Question: I took a look at following SO question, but had no luck. I don't know, maybe I didn't understand the answers.
1) <URL>
2) <URL>
'''
class SettingsForm(forms.ModelForm):
company_logo = forms.ImageField(label=_('Company Logo'),required=False, error_messages = {'invalid':_("Image files only")})
class Meta:
model = Settings
fields = ("company_logo")
....
'''
'''
class Settings(models.Model):
strg=CustomFileSystemStorage(strict_name='images/company_logo.png',save_format='PNG')
company_logo=models.ImageField(upload_to='images',blank=True,null=True,storage=strg)
.....
'''

I see from the first link, that the 'models.ImageField' inherits the 'FileInput' and adds the extra stuff, but I do not understand how to overcome this?
Thanks in advance.
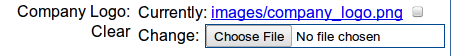
Answer: The solution is:
'''
class SettingsForm(forms.ModelForm):
company_logo = forms.ImageField(label=_('Company Logo'),required=False, error_messages = {'invalid':_("Image files only")}, widget=forms.FileInput)
class Meta:
model = Settings
fields = ("company_logo")
....
'''
I added the widget 'forms.FileInput', in order to tell the ImageField to use the basic field, not the one inherited from 'FileInput'.